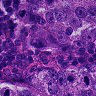
Metastatic tissue present: yes